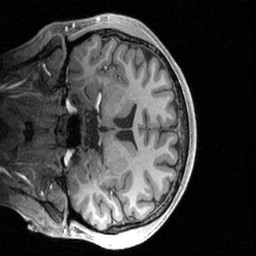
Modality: T1w
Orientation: coronal
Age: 20
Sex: male
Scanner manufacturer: siemens
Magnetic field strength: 3 T
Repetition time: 2.4 s
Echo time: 0.00224 s